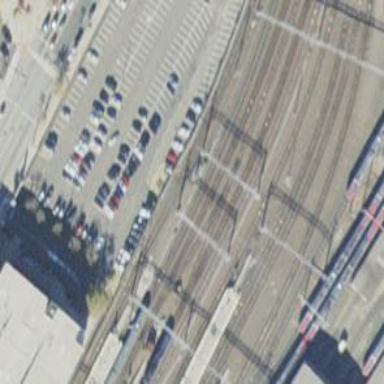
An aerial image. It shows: Rail siding with electrified contact lines.